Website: home-depot
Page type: account-selection
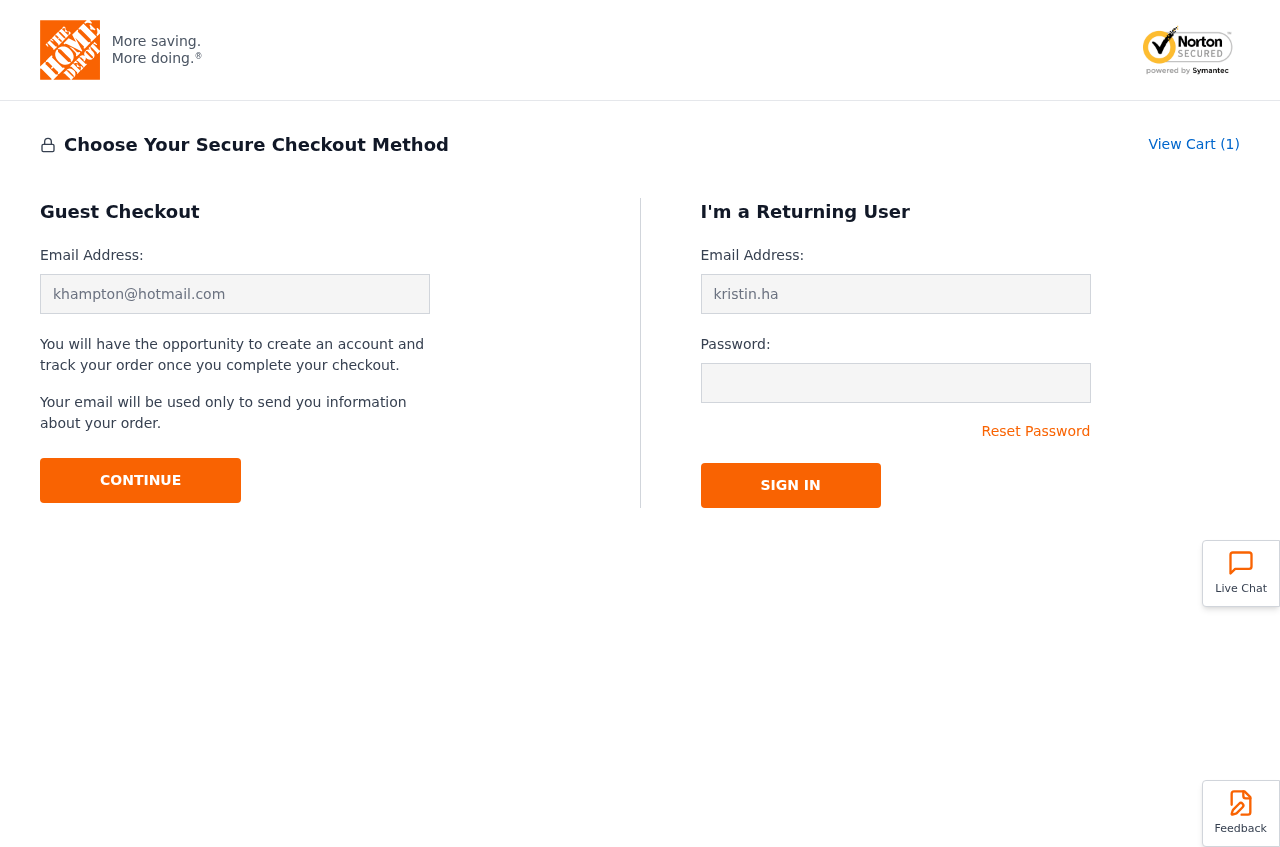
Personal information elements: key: PII_EMAIL
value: khampton@hotmail.com
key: PII_LOGIN_USERNAME
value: kristin.hampton
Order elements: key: ORDER_NUM_ITEMS
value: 1